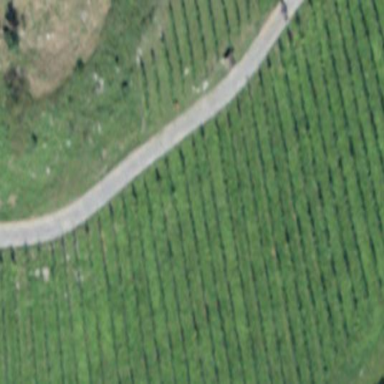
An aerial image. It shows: Vineyard with grape crops.